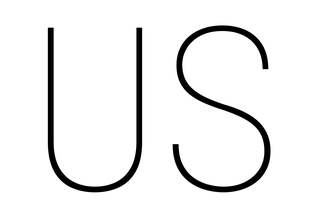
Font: Roboto_Condensed_Thin